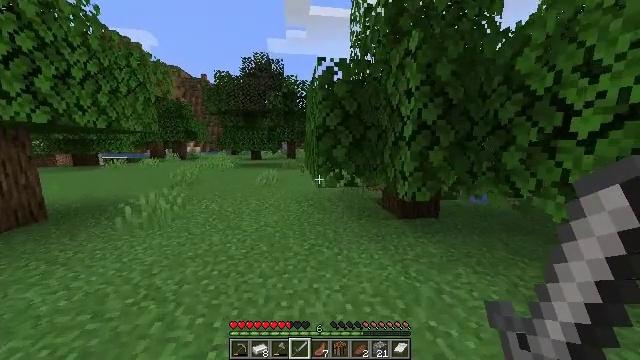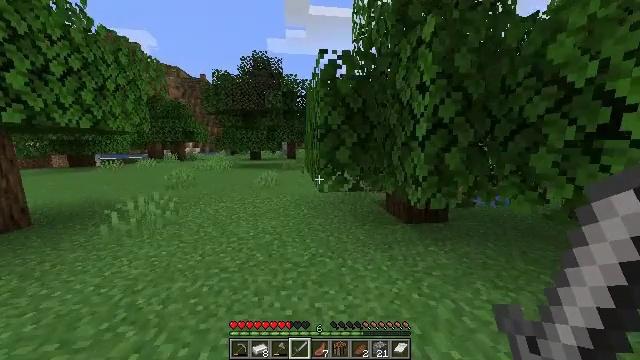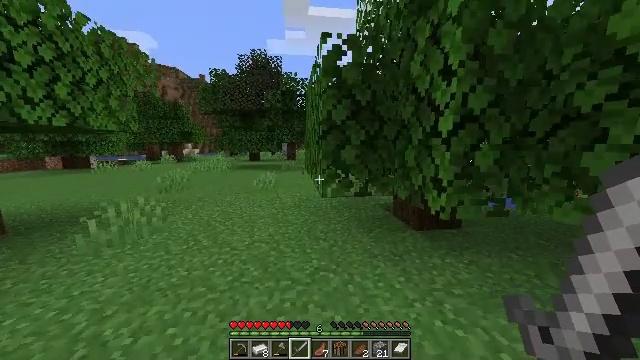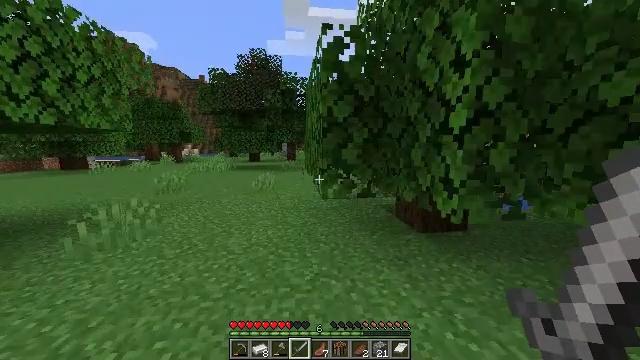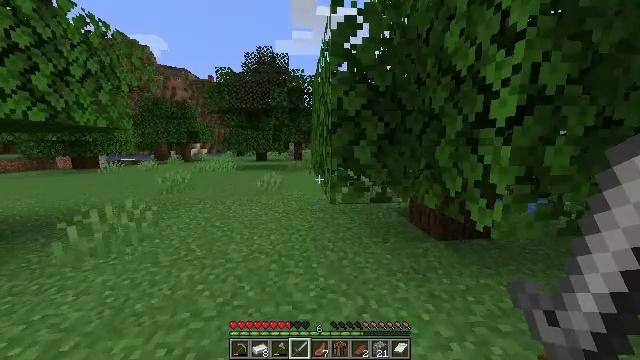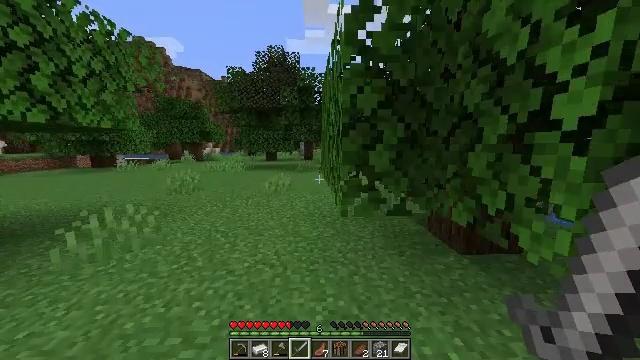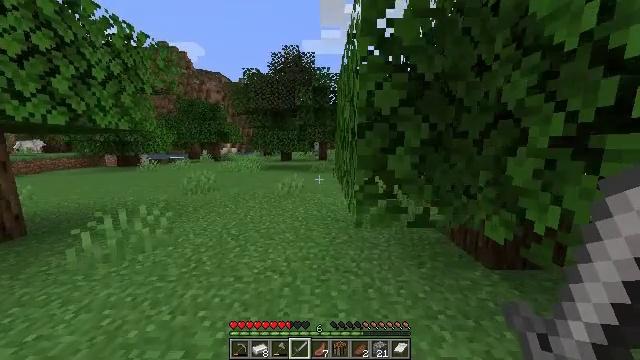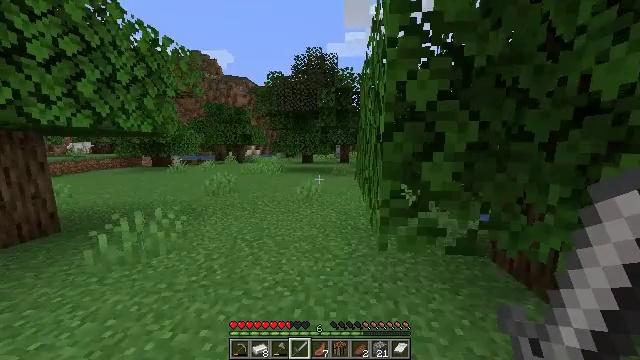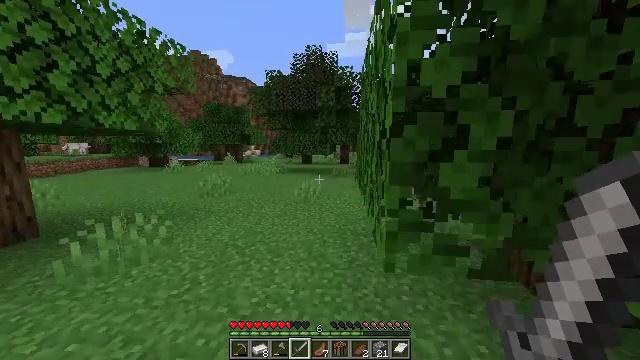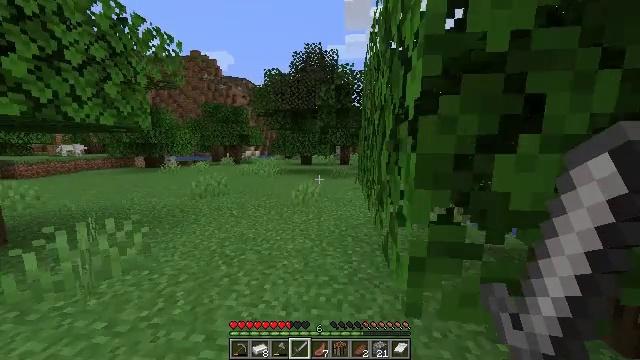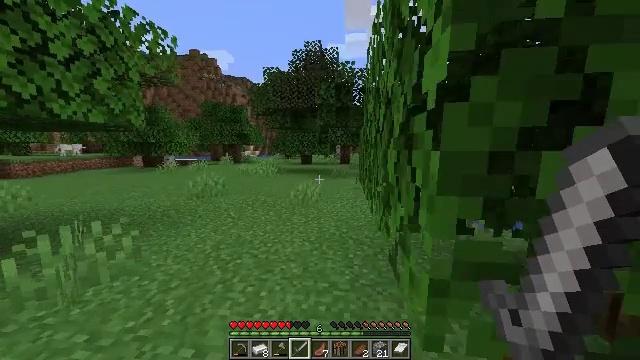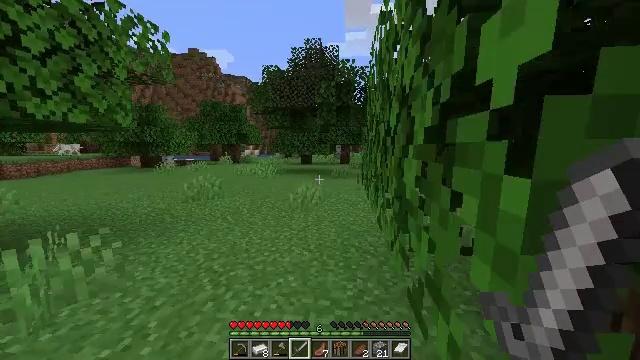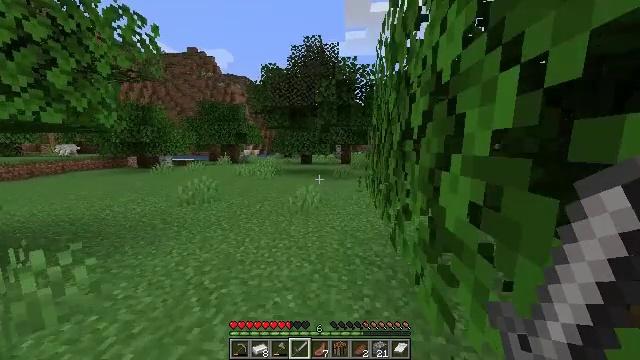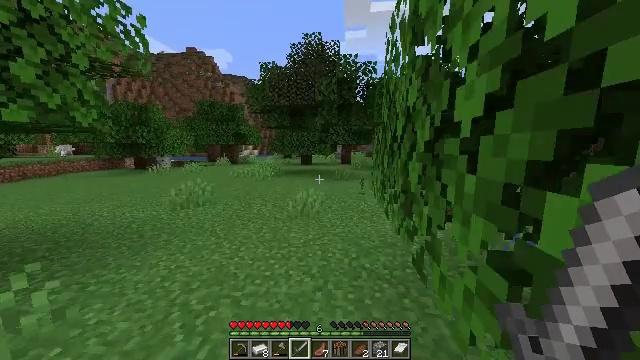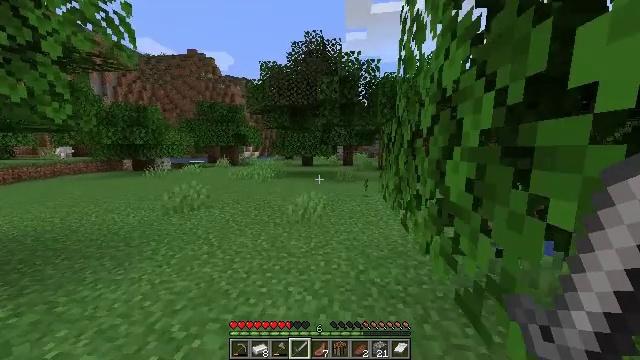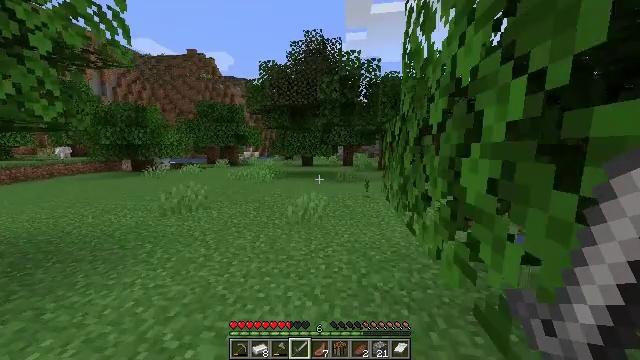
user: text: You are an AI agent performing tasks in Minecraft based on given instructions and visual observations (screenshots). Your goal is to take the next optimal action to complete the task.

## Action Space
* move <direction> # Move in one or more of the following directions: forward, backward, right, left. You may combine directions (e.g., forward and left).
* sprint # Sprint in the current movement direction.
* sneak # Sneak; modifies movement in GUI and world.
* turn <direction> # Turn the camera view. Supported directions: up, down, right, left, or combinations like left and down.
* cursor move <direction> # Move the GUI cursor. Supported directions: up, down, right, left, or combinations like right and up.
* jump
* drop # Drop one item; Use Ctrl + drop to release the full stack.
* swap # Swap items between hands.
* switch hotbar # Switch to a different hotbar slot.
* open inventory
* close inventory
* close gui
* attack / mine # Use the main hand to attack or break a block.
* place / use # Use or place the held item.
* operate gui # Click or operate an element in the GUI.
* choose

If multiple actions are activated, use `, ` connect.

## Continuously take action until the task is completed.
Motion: motion action
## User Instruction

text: Collect some oak leaves.
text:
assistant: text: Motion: move forward, sprint
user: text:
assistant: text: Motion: move forward, sprint
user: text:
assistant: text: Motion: move forward, sprint
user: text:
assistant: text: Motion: move forward, sprint, turn left
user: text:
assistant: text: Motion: move forward, sprint, turn left
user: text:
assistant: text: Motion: move forward, sprint, turn left
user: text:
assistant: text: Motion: move forward, sprint, turn left
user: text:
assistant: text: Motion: move forward, sprint
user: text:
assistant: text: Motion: move forward, sprint
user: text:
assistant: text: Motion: move forward, sprint
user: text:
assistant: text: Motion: move forward, sprint
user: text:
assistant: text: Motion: move forward, sprint
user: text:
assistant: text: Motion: move forward, sprint
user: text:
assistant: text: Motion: move forward, sprint
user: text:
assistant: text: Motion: move forward, sprint
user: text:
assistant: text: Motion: move forward, sprint
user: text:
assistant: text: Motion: move forward, sprint
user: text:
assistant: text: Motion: move forward, sprint
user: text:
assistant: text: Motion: move forward, sprint, turn right
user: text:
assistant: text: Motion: move forward, sprint, turn right
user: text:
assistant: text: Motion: move forward, sprint, turn right
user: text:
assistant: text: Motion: move forward, sprint, turn right
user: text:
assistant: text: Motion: move forward, sprint, turn right
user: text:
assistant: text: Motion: move forward, sprint, turn right
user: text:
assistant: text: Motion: move forward, sprint, turn right
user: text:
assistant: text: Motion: move forward, sprint, turn right
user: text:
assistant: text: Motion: move forward, sprint
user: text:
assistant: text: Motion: move forward, sprint
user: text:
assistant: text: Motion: move forward, sprint
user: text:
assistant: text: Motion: move forward, sprint